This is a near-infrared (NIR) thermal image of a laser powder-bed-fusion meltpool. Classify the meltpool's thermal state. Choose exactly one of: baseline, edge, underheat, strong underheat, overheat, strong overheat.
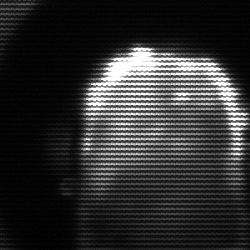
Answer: baseline